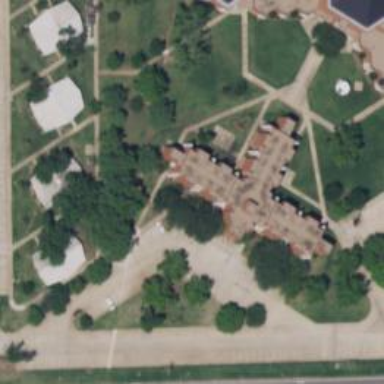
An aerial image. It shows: University building.